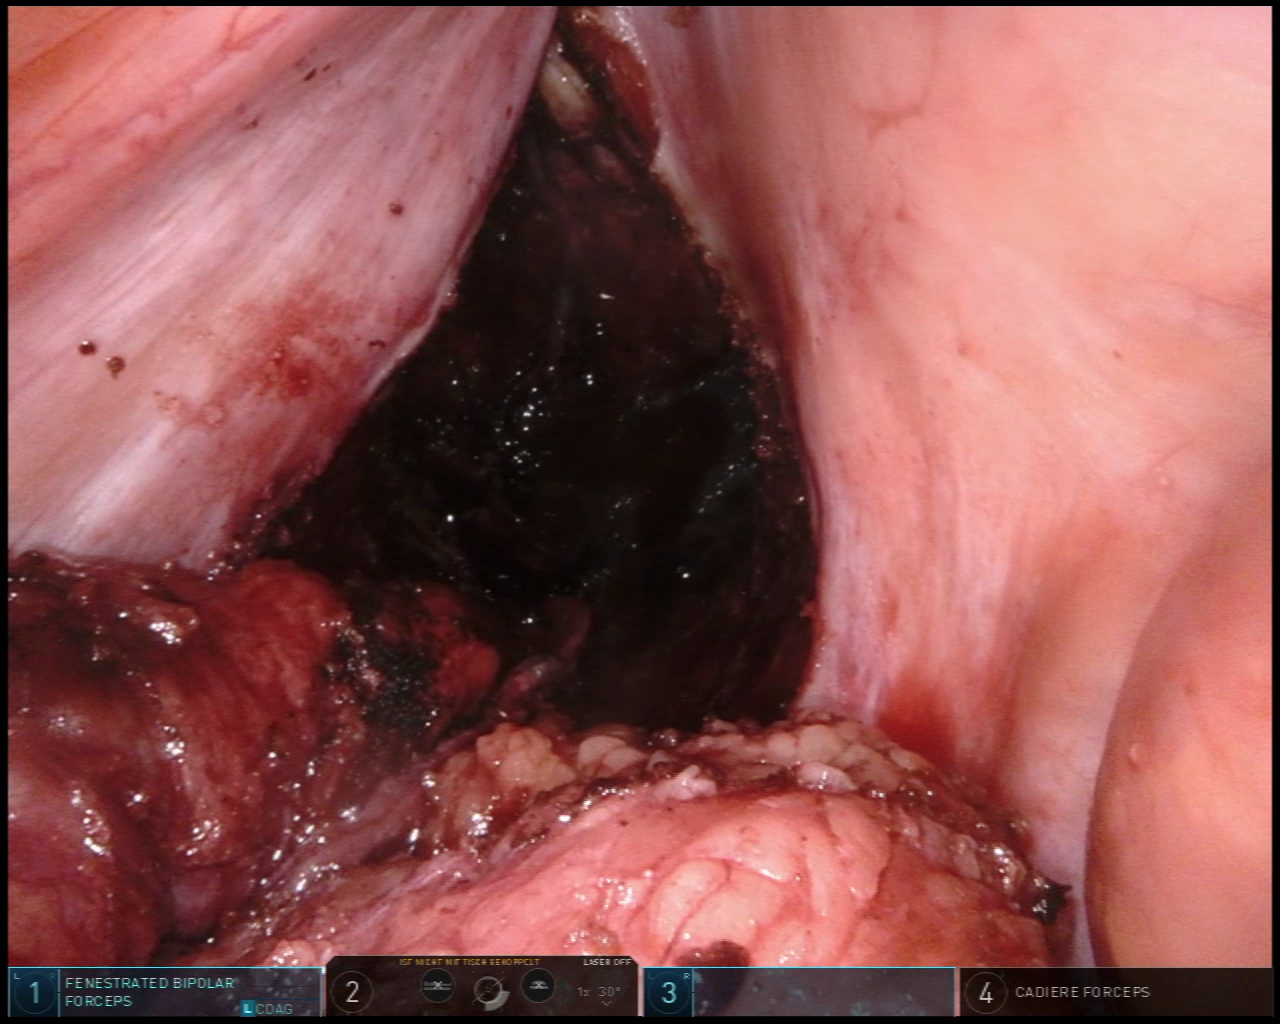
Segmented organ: vesicular_glands
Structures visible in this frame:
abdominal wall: no
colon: no
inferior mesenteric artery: no
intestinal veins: no
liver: no
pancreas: no
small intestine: no
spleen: no
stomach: no
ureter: no
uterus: no
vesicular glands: yes